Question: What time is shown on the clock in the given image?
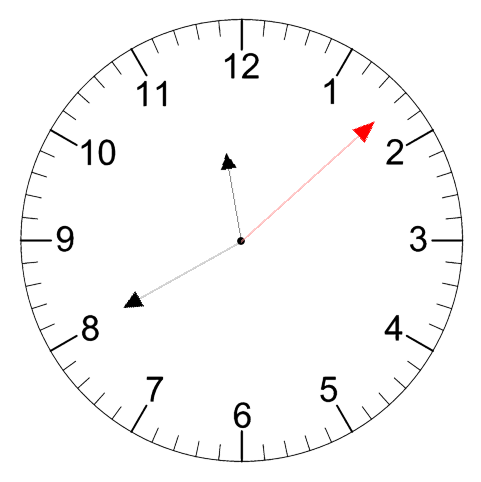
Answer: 11:40:08